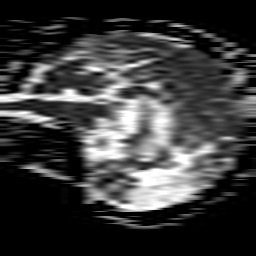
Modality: ADC
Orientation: sagittal
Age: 78
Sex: female
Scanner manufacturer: philips
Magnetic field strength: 1.5 T
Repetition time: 3.365 s
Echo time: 0.09255 s